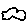
Label: cloud